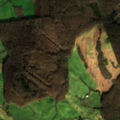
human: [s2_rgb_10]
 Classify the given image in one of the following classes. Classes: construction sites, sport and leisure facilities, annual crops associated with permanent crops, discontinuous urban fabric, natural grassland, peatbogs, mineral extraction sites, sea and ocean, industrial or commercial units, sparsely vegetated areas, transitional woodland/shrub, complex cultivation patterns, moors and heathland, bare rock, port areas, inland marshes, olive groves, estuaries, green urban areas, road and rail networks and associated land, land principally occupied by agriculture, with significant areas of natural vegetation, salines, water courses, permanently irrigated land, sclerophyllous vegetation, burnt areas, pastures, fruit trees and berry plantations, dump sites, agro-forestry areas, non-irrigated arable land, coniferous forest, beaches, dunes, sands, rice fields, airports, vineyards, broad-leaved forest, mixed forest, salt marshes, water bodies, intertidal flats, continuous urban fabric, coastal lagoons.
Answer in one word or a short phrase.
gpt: pastures, broad-leaved forest